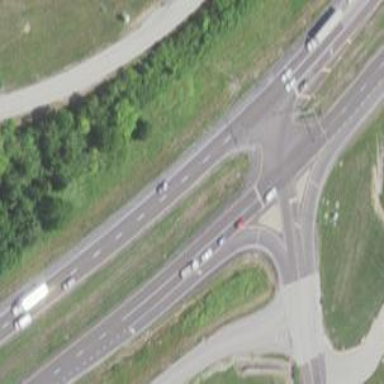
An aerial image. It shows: Asphalt road classified as trunk highway.